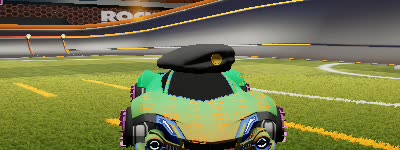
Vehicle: werewolf